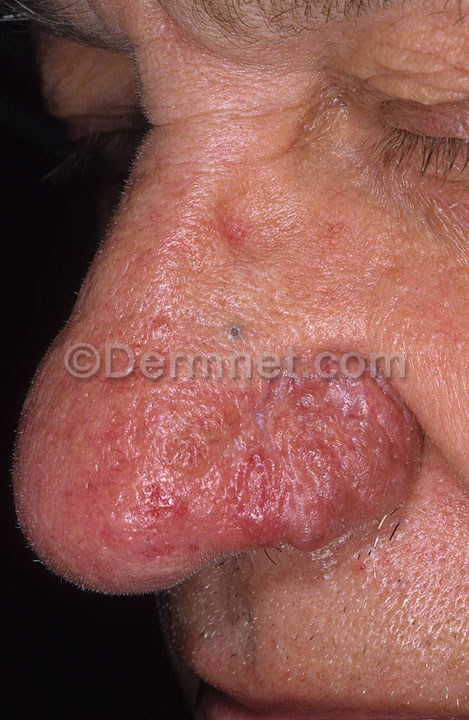
Disease: Acne and Rosacea Photos